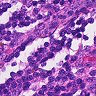
Metastatic tissue present: no